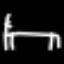
Label: bed